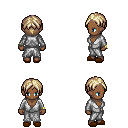
a pixel art fantasy rpg character, female body template, human, dark skin, white robe, gold greaves, white blonde parted hairstyle, bracelets, brown slippers, four views (front, back, left, right), 2x2 character sprite sheet, small pixel art, hard edges, no anti-aliasing